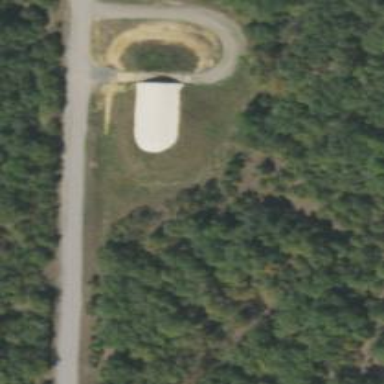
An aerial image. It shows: Military bunker for protection and defense.